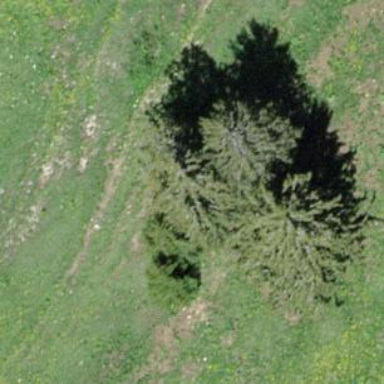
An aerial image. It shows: Needle-leaved tree in natural setting.